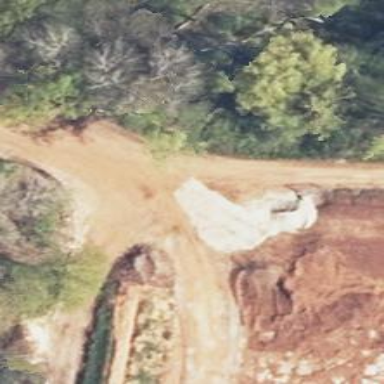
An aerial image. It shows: Gravel track of grade3 type.